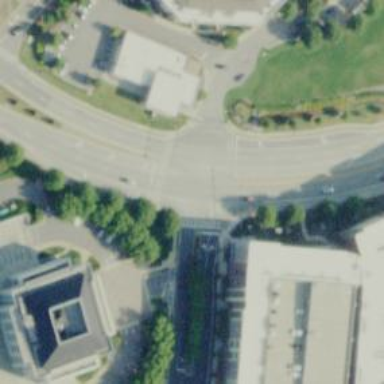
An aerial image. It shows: Marked crossing on the road.